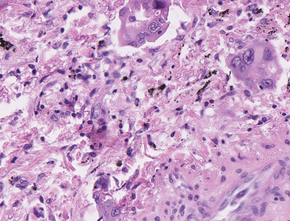
Tumor epithelial tissue: yes
Tumor-associated stroma tissue: yes
Normal tissue: no